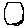
Label: hexagon